Question: I parse CSV text files and generate HTML file with several Google line charts <URL>.
This works well, except for the cases, when I have just a signle one value of data:

The value of 27.4 isn't displayed.
The code of my web page is below, just open it in a browser and you will see the problem:
'''
<!DOCTYPE HTML>
<html>
<head>
<script type="text/javascript" src="https://ajax.googleapis.com/ajax/libs/jquery/1/jquery.min.js"></script>
<script type="text/javascript" src="https://www.google.com/jsapi?autoload={'modules':[{'name':'visualization','version':'1','packages':['corechart']}]}"></script>
<script type="text/javascript">
var data = {"L_B8_MAXPWRCAL_CI0":{
"rows":[
{"c":[{"v":"MEASUREMENT"},{"v":27.4},{"v":23},{"v":40}]}],
"cols":[
{"p":{"role":"domain"},"label":"MEASUREMENT","type":"string"},
{"p":{"role":"data"},"label":"<PHONE>","type":"number"},
{"p":{"role":"interval"},"label":"LSL","type":"number"},
{"p":{"role":"interval"},"label":"USL","type":"number"}]}};
function drawCharts() {
for (var csv in data) {
var x = new google.visualization.DataTable(data[csv]);
var options = {
title: csv,
width: 800,
height: 600
};
var chart = new google.visualization.LineChart(document.getElementById(csv));
chart.draw(x, options);
}
}
$(function() {
google.setOnLoadCallback(drawCharts);
});
</script>
</head>
<body>
<div id="L_B8_MAXPWRCAL_CI0"></div>
<hr>
</body>
</html>
'''
Does anybody please know, what to do here?
I'd like a dot or smth. to be displayed for the 27.4
Is there maybe an option for <URL> to enforce that?
Or should I use some other type of chart here? I've tried Scatter Chart, but it seems to want 2 data values.
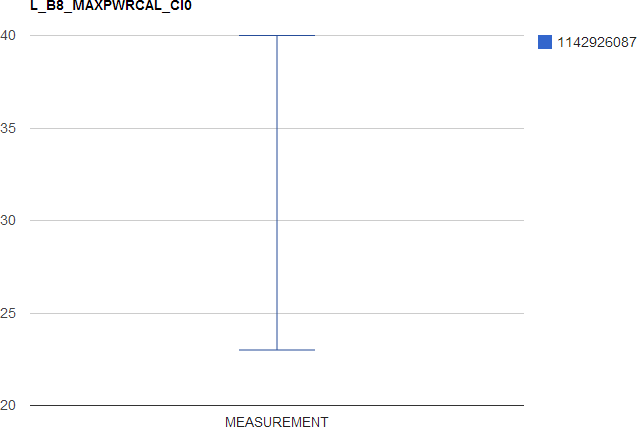
Answer: You can use 'pointSize' to that. Test if the row-part only contains 1 element, and show a dot if it does. In your code :
'''
var pointSize = (data[csv].rows.length==1) ? 10 : 0;
var options = {
title: csv,
pointSize: pointSize,
width: 800,
height: 600
};
'''
Result :